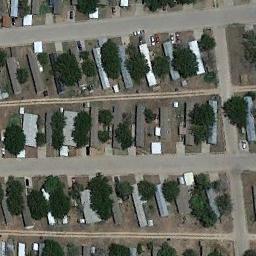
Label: mobile_home_park